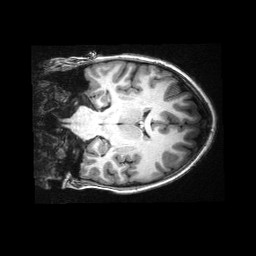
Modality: T1w
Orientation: coronal
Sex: male